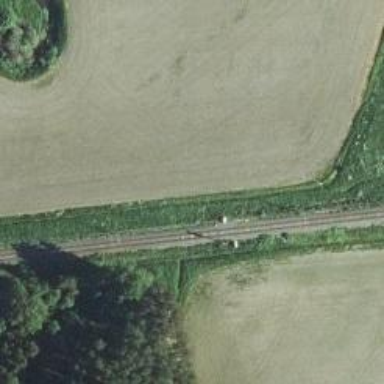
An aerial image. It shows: Continuous rail railway with electrified contact line.